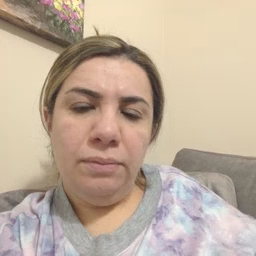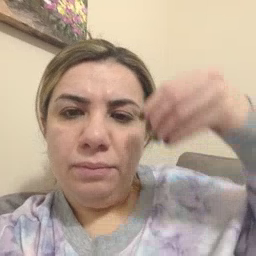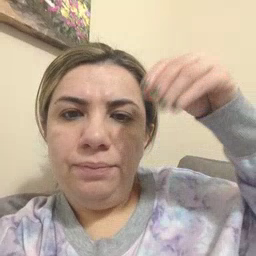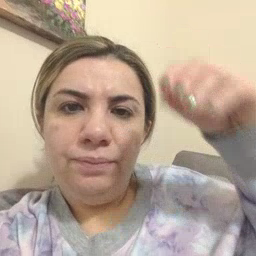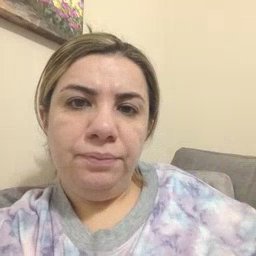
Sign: store